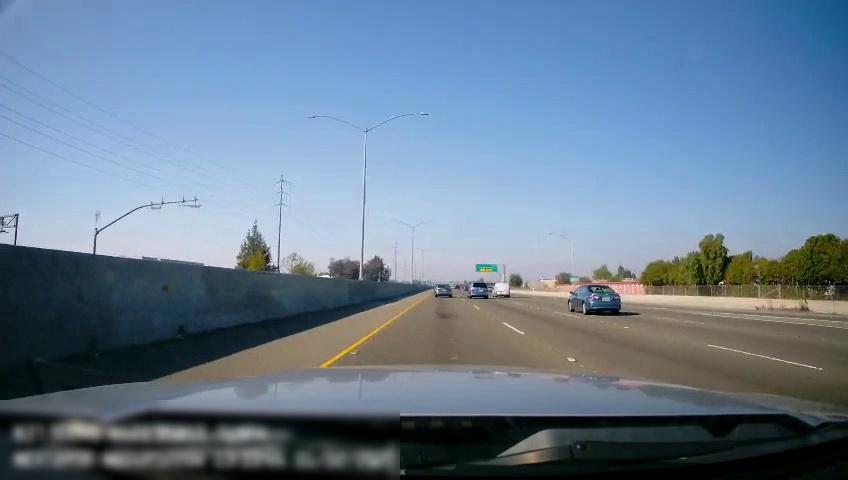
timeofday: Day
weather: Sunny
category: Drivable Space
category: Vehicles | Car
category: Vehicles | Truck
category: Vehicles | SUV
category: Vehicles | Car
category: Lanes | Current Lane
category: Lanes | Current Lane
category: Lanes | Alternate Lane
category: Lanes | Alternate Lane
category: Lanes | Alternate Lane
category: Lanes | Alternate Lane
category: Traffic | Signs